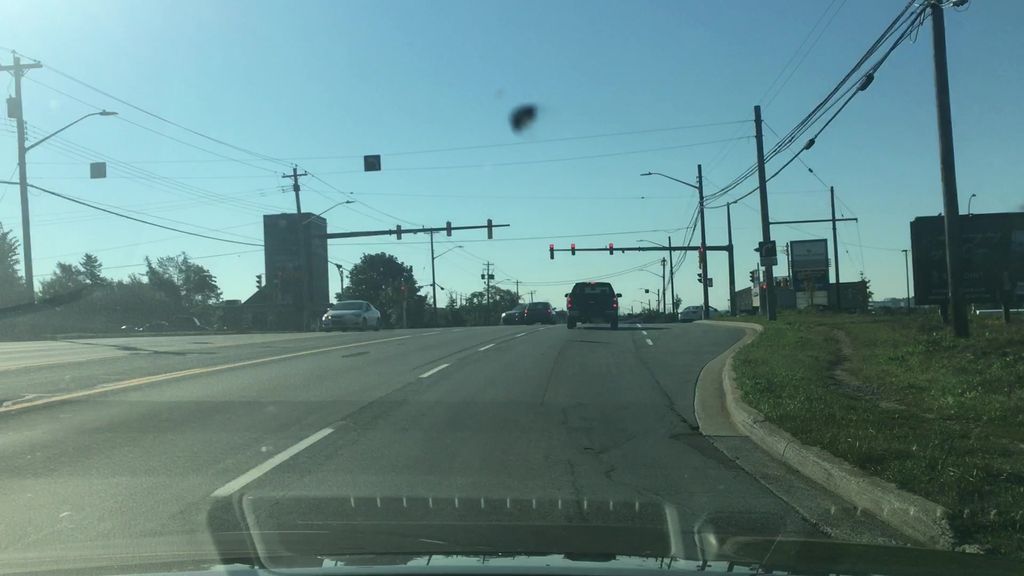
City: halifax